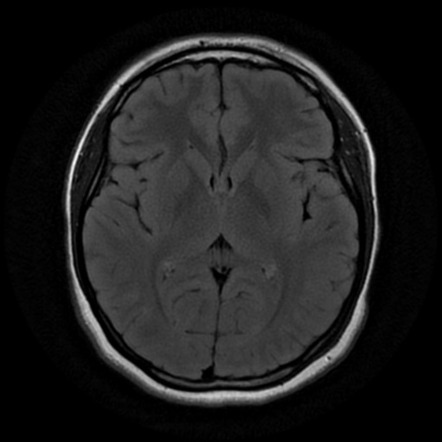
Label: notumor